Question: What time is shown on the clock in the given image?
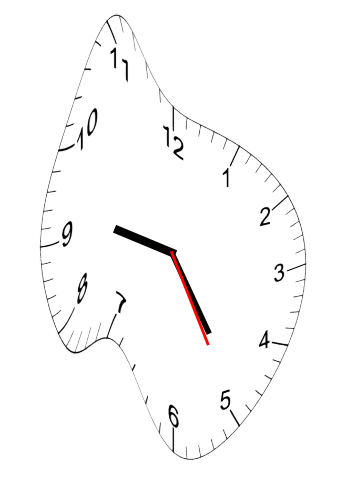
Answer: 09:24:25